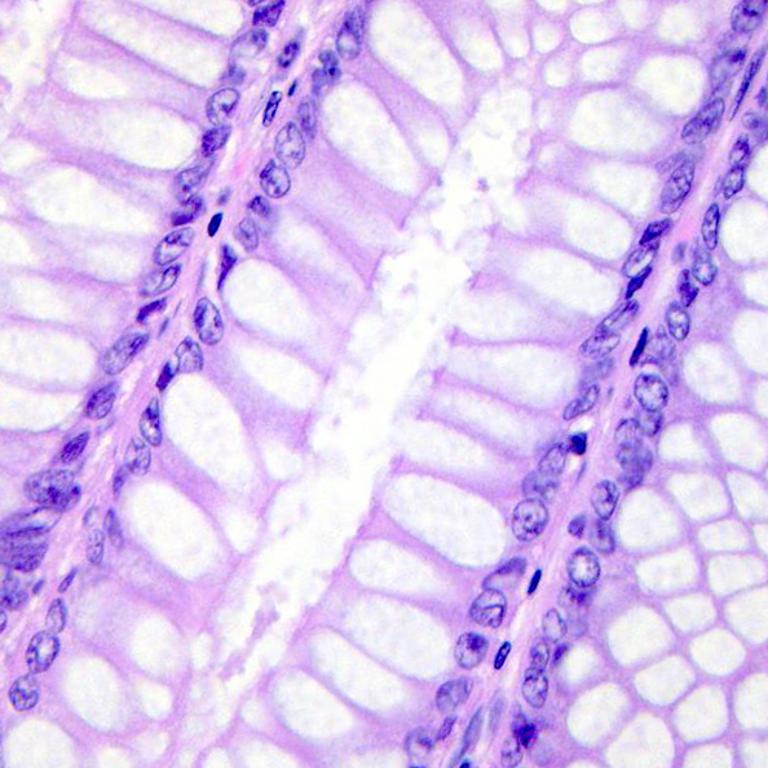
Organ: colon
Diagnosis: benign